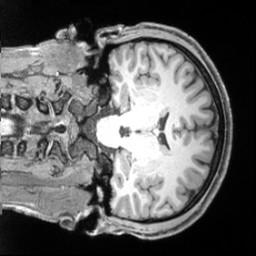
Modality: T1w
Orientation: coronal
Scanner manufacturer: siemens
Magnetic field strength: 3 T
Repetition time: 2.55 s